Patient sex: F
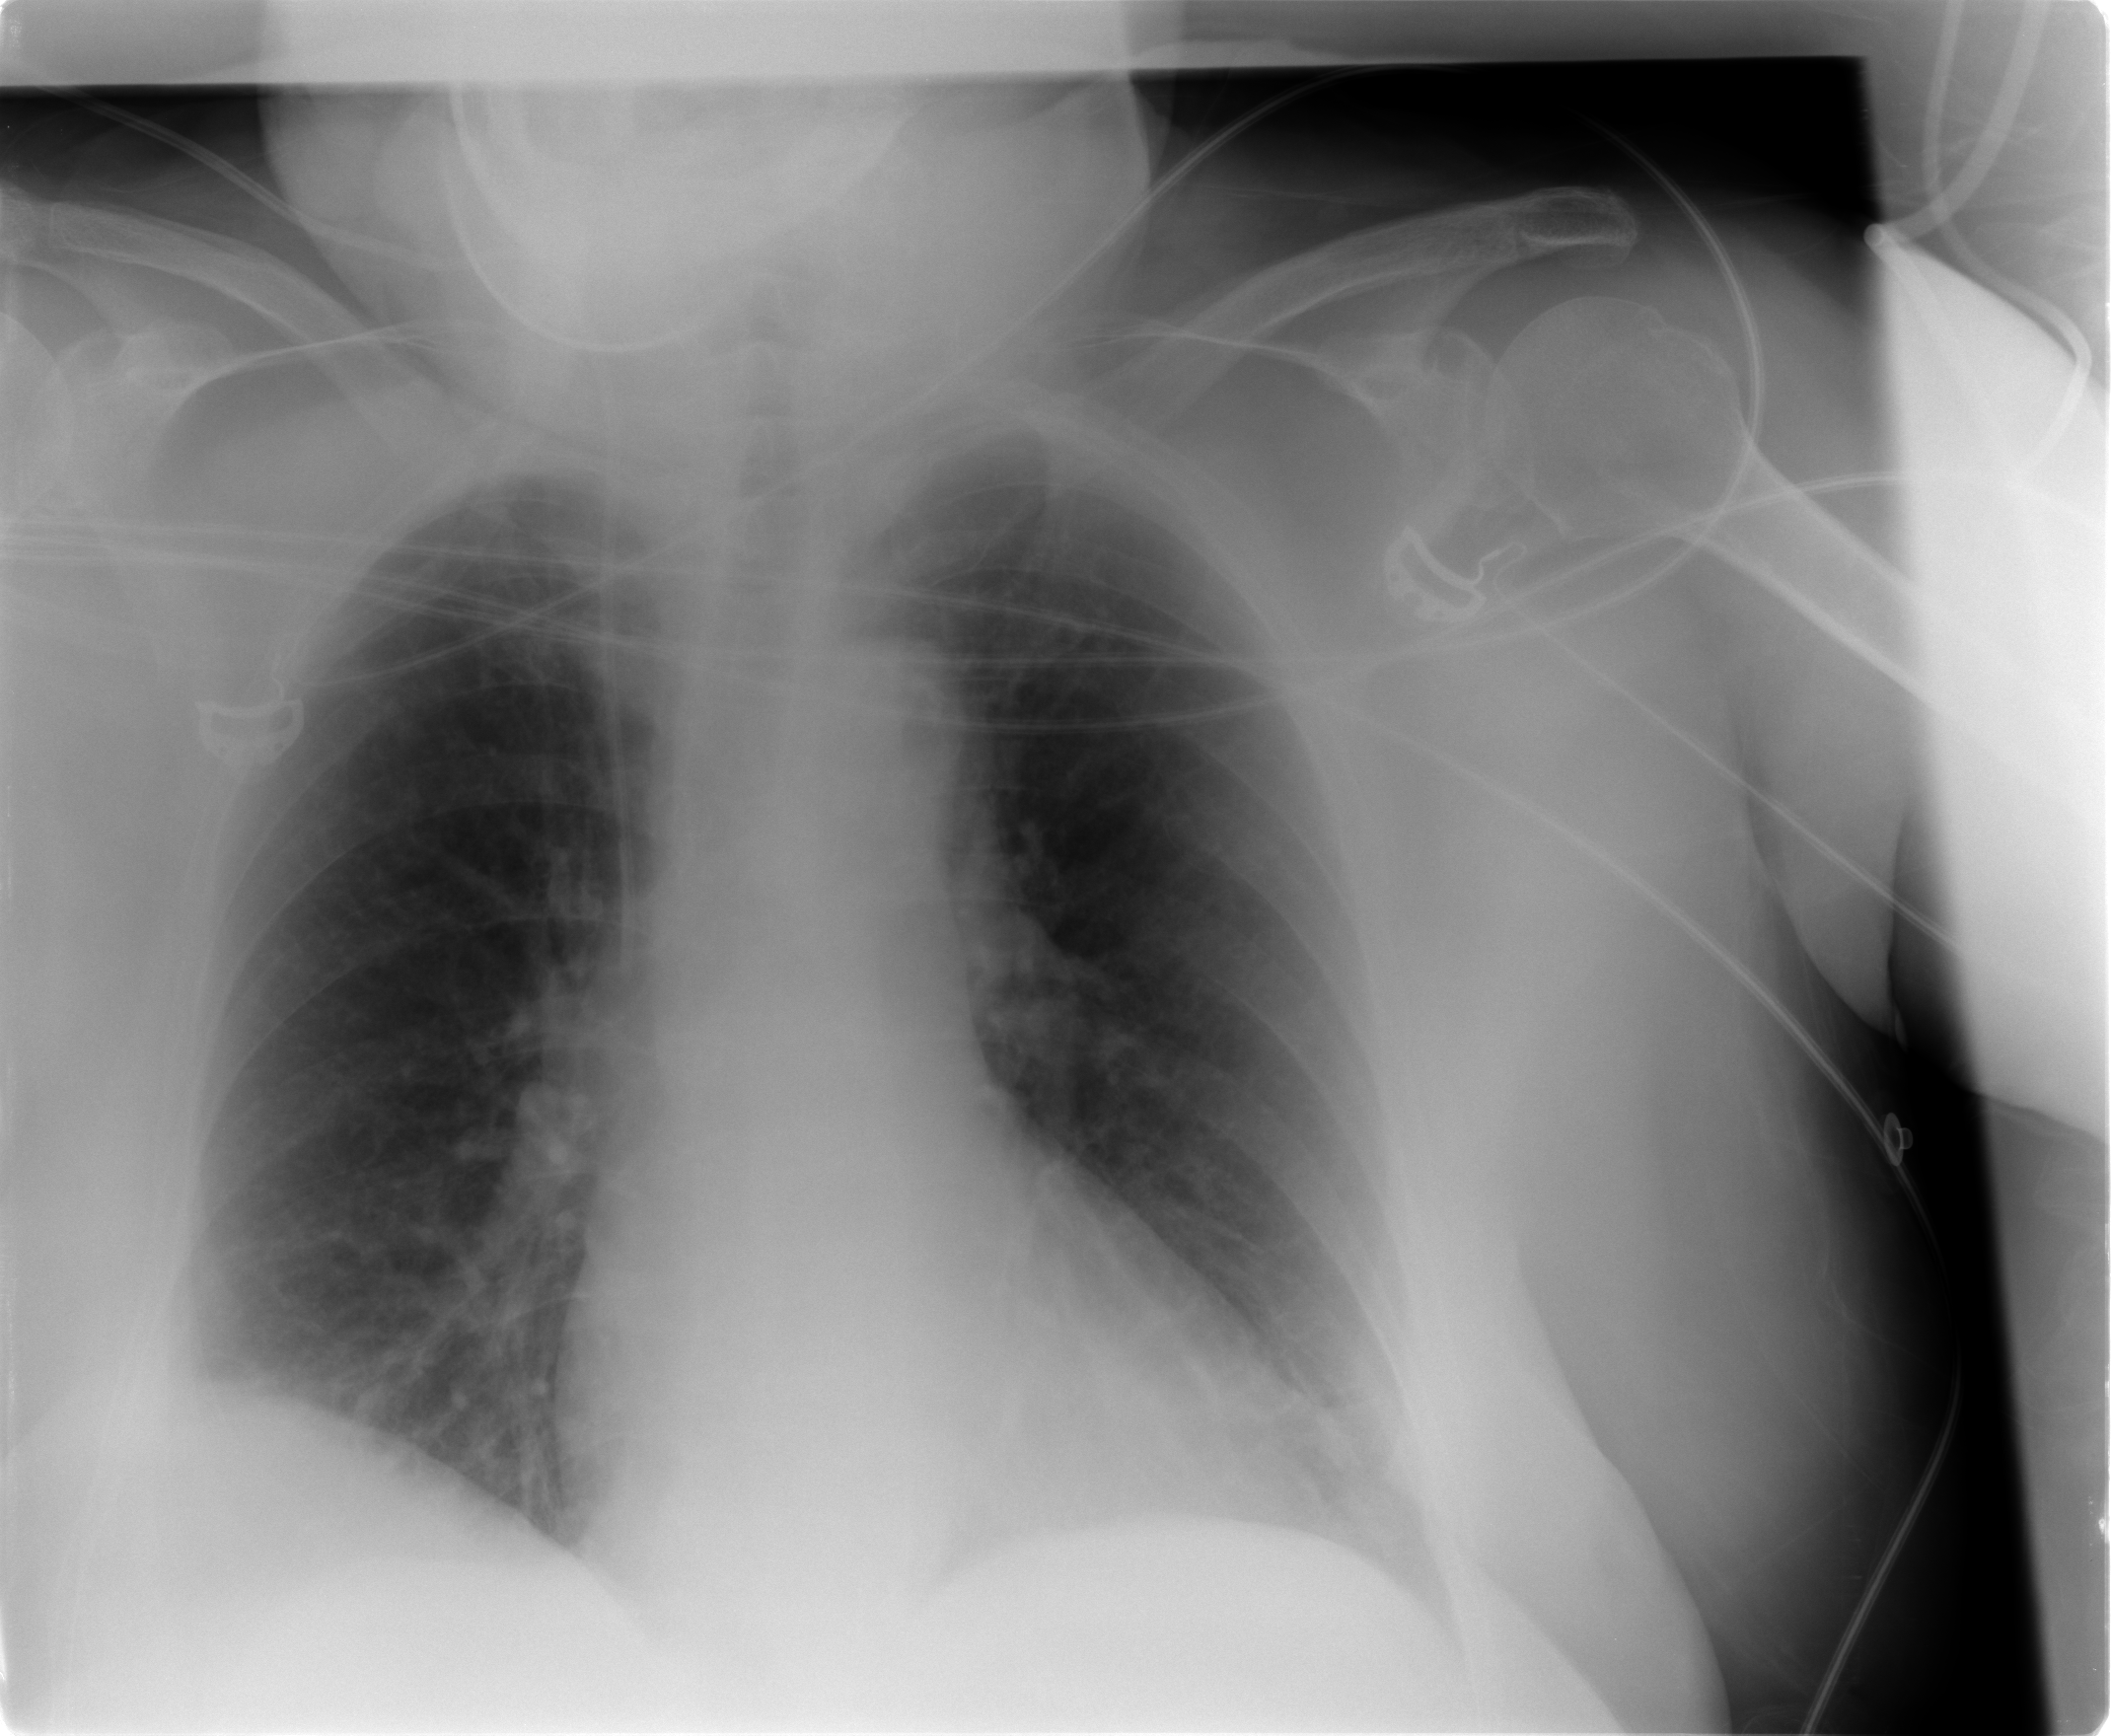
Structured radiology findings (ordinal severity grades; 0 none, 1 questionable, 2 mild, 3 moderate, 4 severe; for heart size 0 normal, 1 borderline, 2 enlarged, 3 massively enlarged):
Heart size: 0
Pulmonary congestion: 0
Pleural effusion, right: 1
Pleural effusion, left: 0
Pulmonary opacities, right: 0
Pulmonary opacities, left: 0
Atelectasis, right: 1
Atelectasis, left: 1